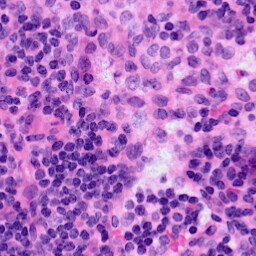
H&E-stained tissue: LymphNode